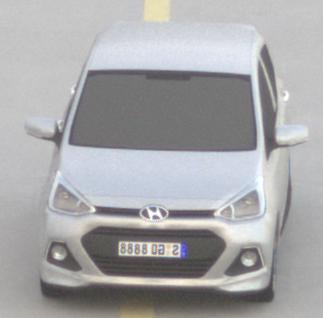
Make: Hyundai
Model: i10
Detailed model: Gen. 2
Model produced from: 2013
Model produced until: 2019
Doors: 5
Color: white
Road condition: dry road
Daytime: sunrise or sunset
Contrast: low contrast